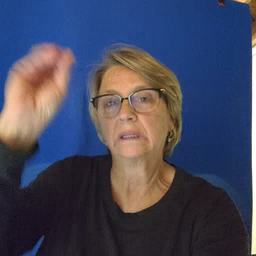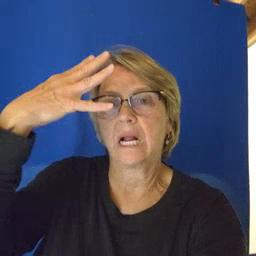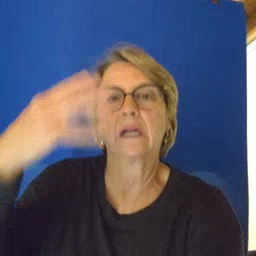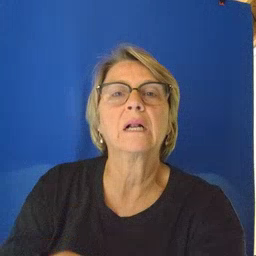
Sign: sun